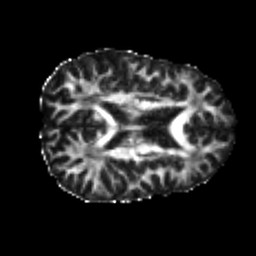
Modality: FA
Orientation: axial
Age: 25
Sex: male
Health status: healthy
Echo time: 0.074 s